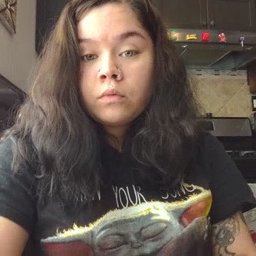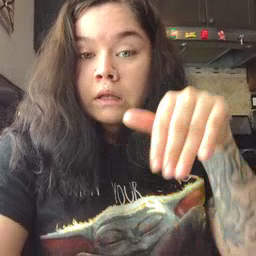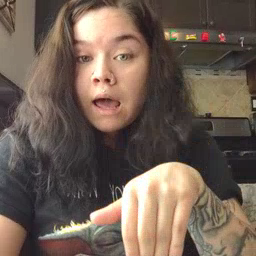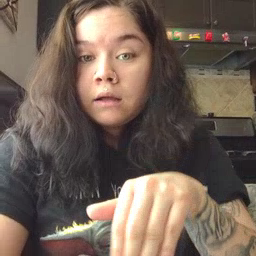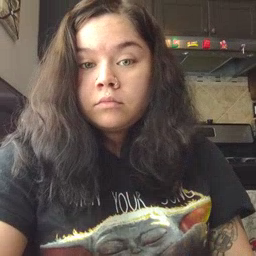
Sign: night